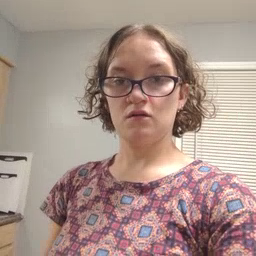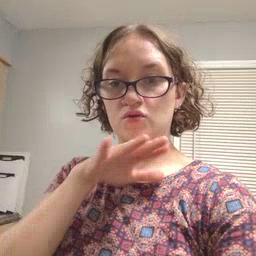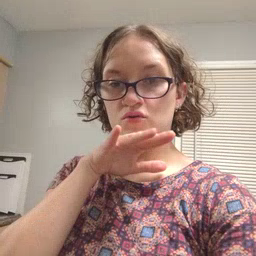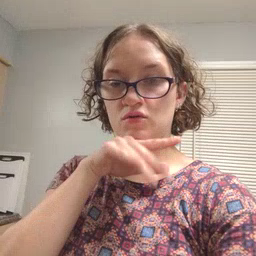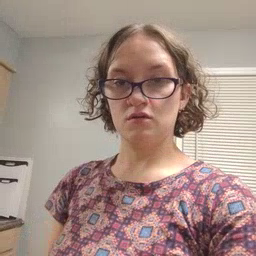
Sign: dirty